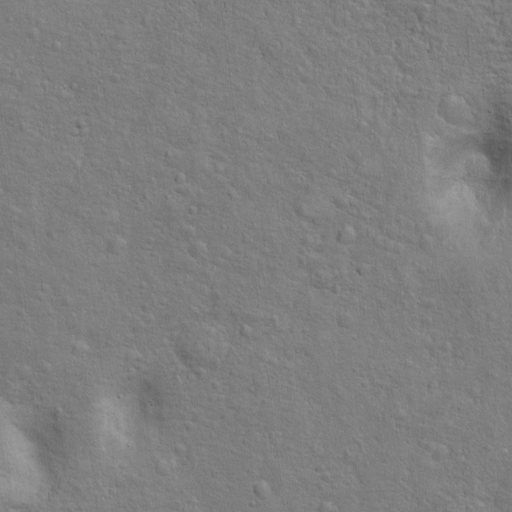
Classes present: Background, Cone